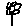
Label: flower